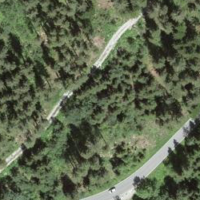
EUNIS habitat code: 43
Species observed at this site:
Galeopsis tetrahit